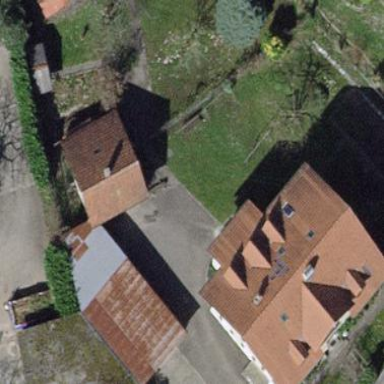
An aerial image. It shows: Shed building.